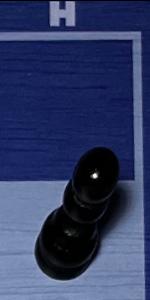
Label: Pawn_Black